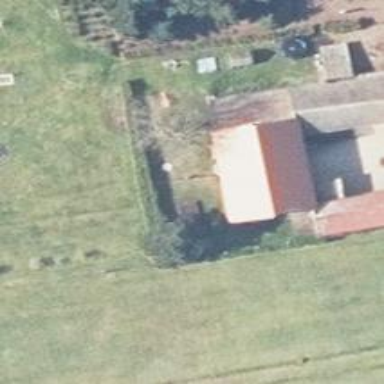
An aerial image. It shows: Stable building.